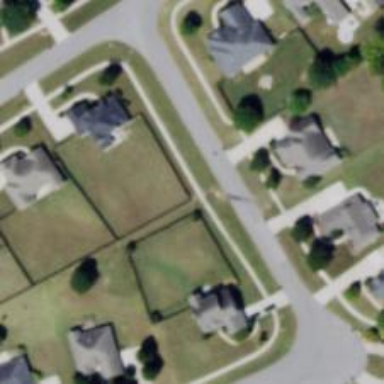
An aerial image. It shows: Neighborhood.